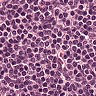
Metastatic tissue present: no